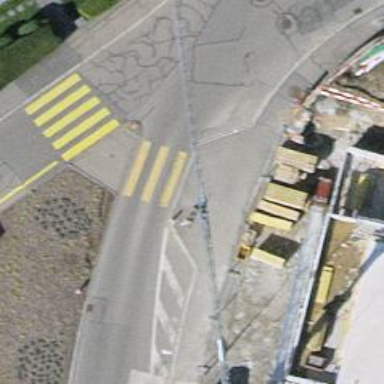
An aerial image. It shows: Uncontrolled road crossing with markings.